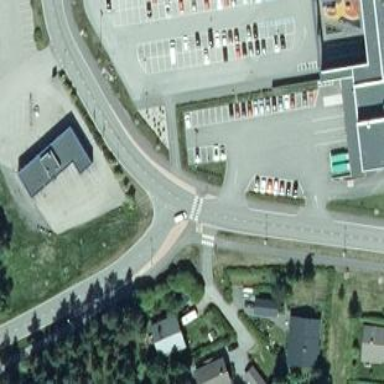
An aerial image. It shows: Marked asphalt cycleway crossing.